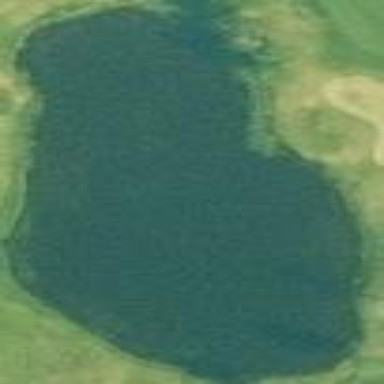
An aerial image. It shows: Pond surrounded by natural water.